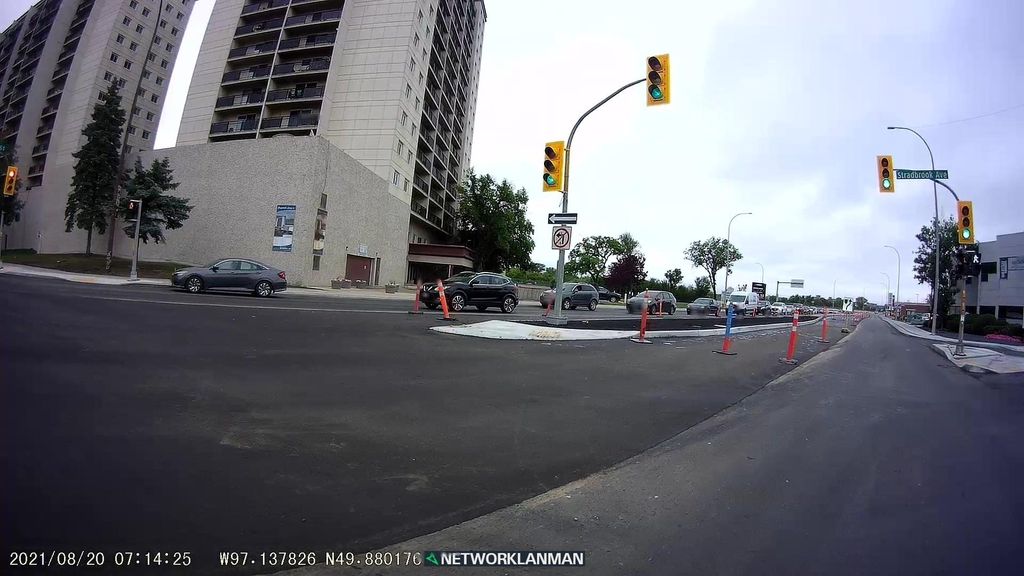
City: winnipeg